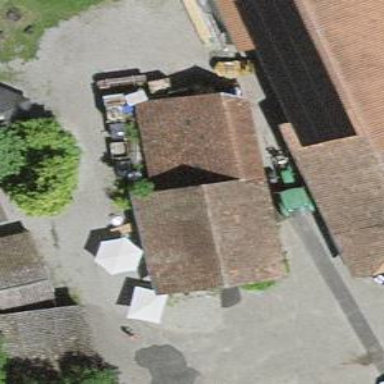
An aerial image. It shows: Barn.